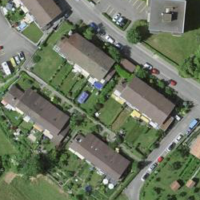
EUNIS habitat code: 55
Species observed at this site:
Aruncus dioicus